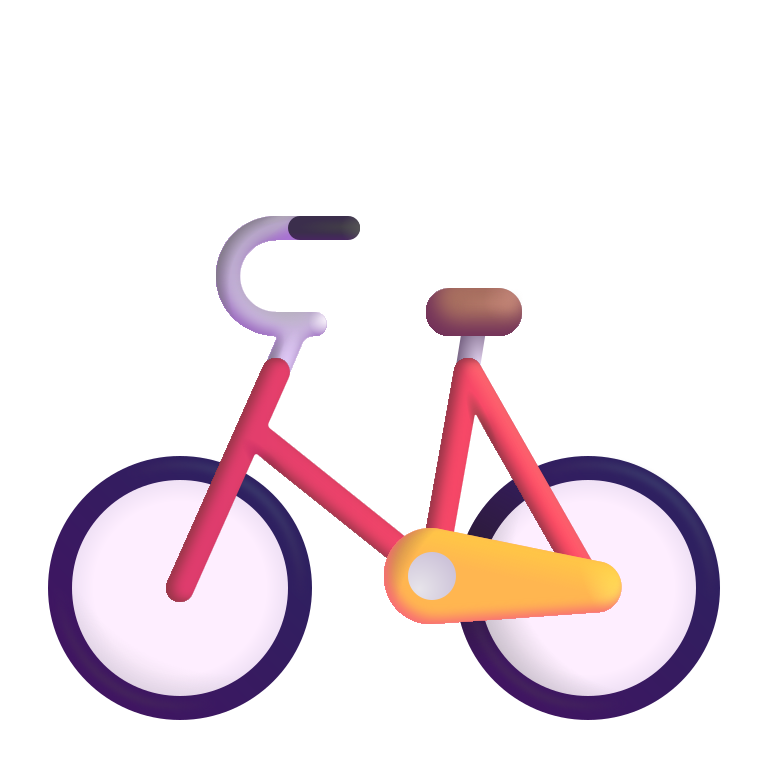
bicycle color